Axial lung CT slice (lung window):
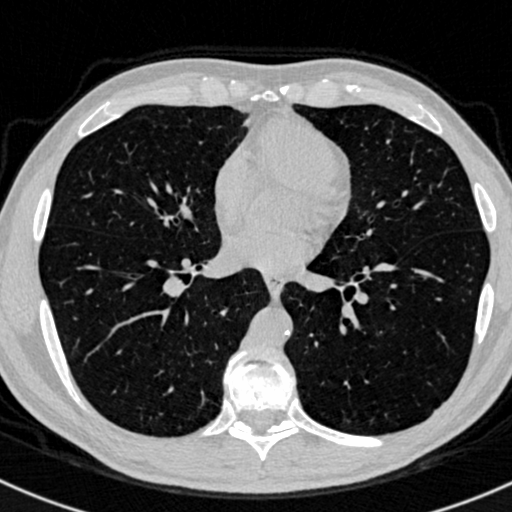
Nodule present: no